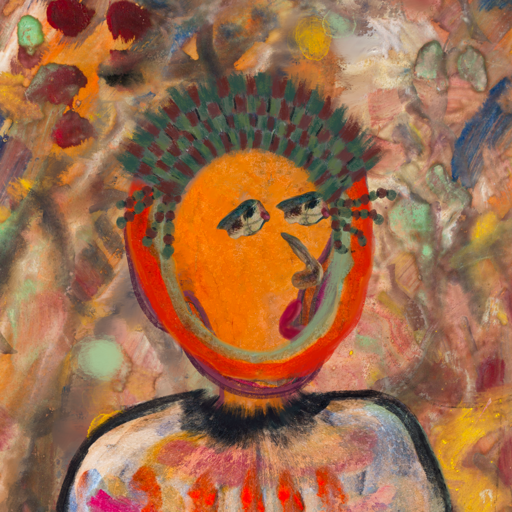
Background: Mother_And_Son_Mother, Head And Neck Side: Hypocrite_w_Hair, Face Side: Pipe, Bust: Childish, Hair Side: Sisters, Head Accessory: After_Raid_Crown, Second Necklace: Blank, Necklace: Blank, Baby: Blank